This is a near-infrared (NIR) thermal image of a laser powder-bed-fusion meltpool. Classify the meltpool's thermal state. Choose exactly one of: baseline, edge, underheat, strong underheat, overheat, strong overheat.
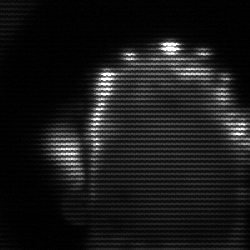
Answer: baseline